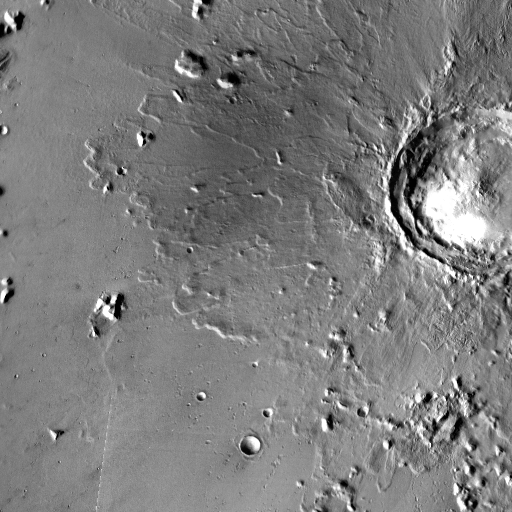
Crater classes present: Background, Other, Layered, Secondary